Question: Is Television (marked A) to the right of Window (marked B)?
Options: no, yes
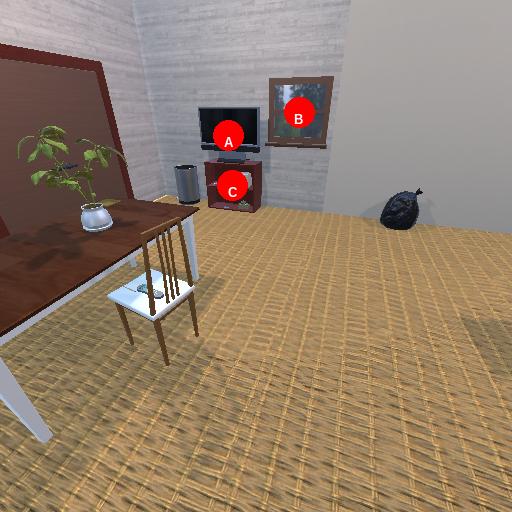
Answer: no